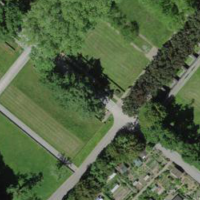
EUNIS habitat code: 53
Species observed at this site:
Adalia decempunctata
Hippodamia variegata
Trichodes alvearius
Phalangium opilio
Carcharodus alceae
Geranium sanguineum
Polydrusus formosus
Pyrrhosoma nymphula
Propylaea quatuordecimpunctata